Interaction volume radius: 5 \u00c5
Interaction volume height: 20 \u00c5
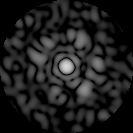
Disorder parameter: 0.7383